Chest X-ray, PA view. Patient: 32 years old, sex M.
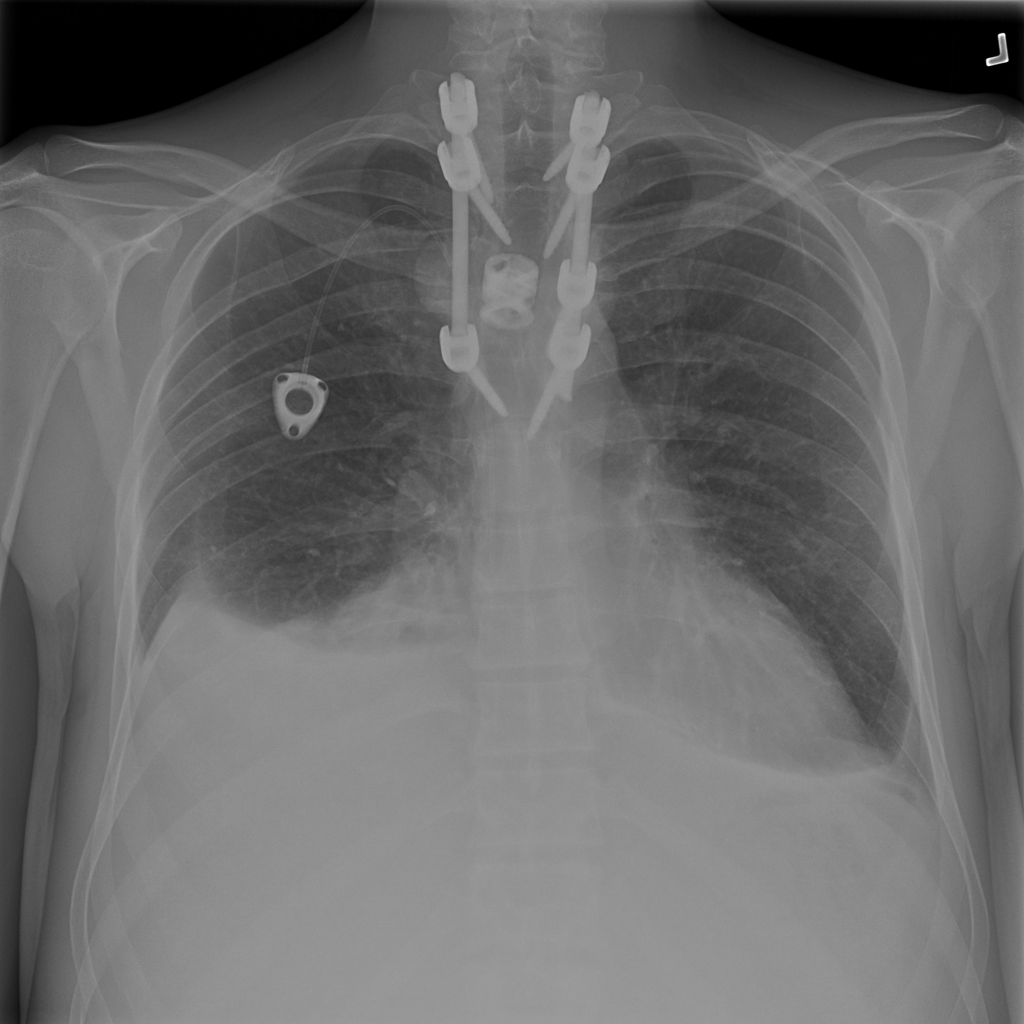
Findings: Mass